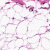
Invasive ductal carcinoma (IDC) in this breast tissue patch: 0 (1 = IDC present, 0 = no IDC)